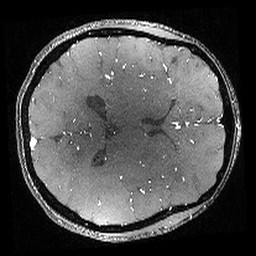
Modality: angio
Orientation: axial
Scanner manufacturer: philips
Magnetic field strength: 7 T
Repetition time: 0.024 s
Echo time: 0.00384 s